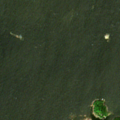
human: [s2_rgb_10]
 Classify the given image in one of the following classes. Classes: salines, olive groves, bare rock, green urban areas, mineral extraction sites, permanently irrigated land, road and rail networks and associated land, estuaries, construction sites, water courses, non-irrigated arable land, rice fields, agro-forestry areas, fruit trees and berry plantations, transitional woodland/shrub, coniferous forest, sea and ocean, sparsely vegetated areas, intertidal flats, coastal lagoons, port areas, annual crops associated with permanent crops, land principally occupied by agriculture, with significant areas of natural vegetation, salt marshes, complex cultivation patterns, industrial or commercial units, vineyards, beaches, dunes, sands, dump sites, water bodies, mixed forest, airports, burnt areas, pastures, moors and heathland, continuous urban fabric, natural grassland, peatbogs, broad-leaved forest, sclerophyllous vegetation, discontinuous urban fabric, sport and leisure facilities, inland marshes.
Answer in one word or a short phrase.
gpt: mixed forest, sea and ocean